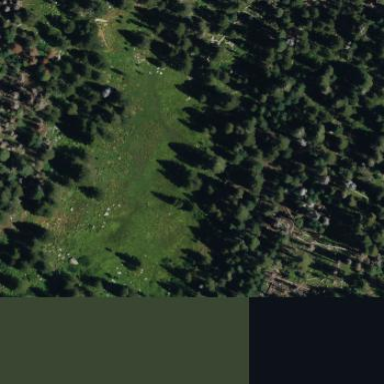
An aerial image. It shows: Beautiful meadow.